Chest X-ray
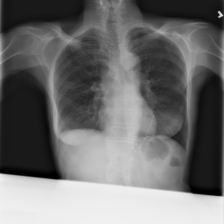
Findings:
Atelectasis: negative
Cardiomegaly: negative
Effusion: negative
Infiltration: negative
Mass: negative
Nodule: negative
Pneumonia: negative
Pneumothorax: negative
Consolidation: negative
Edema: negative
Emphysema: negative
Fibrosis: negative
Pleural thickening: negative
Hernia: negative